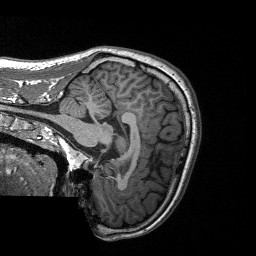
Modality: T1w
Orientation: sagittal
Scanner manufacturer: siemens
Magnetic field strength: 3 T
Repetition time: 2.3 s
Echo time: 0.00226 s